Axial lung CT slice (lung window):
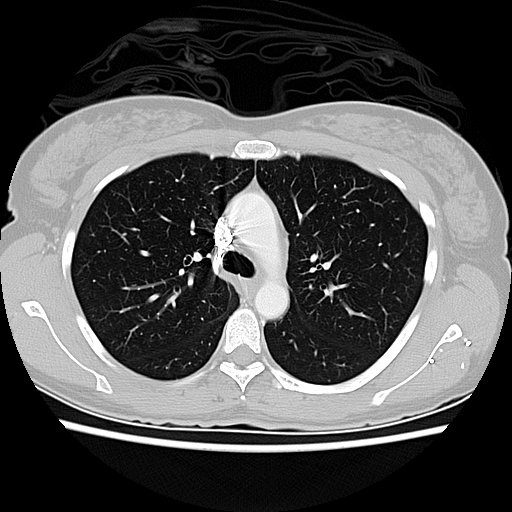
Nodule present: no